【题型】选择题　【知识点】立体几何　【难度】easy
如图，$F$是正方体$ABCD-A_1B_1C_1D_1$的棱$CD$的中点．$E$是$BB_1$上一点，若$D_1F \perp DE$，则有 (\quad)

\noindent A．$B_1E=EB$ \quad\quad B．$B_1E=2EB$ \quad\quad C．$B_1E=\dfrac{1}{2}EB$ \quad\quad D．$E$与$B$重合
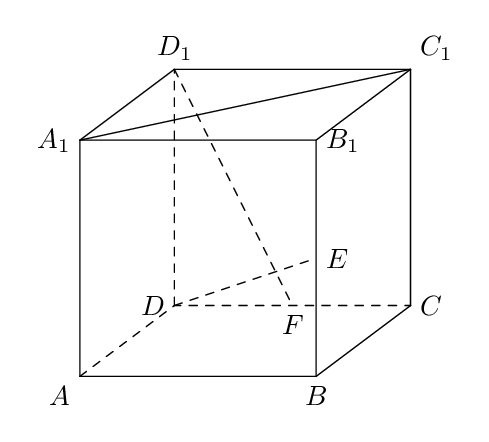
【解答】
\noindent \textbf{【难度】}$\star\star\star$

\noindent \textbf{【答案】}A

\noindent \textbf{【解析】}解：如图分别以$DA$，$DC$，$DD_1$为$x$，$y$，$z$轴建立空间直角坐标系$D-xyz$，

\noindent 设正方形边长为$2$，则$D(0,0,0)$，$F(0,1,0)$，$D_1(0,0,2)$，

\noindent 设$E(2,2,z)$，$\overrightarrow{D_1F}=(0,1,-2)$，$\overrightarrow{DE}=(2,2,z)$，$\because \overrightarrow{D_1F}\cdot\overrightarrow{DE}=0\times2+1\times2-2z=0$，

\noindent $\therefore z=1$，$\therefore B_1E=EB$，故选：$A$．

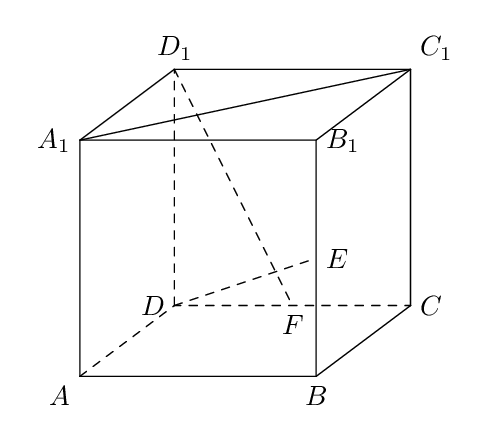